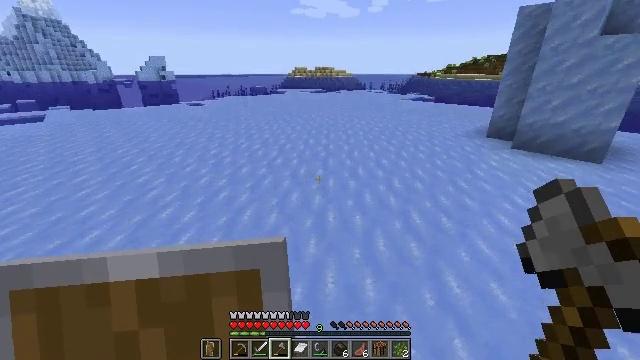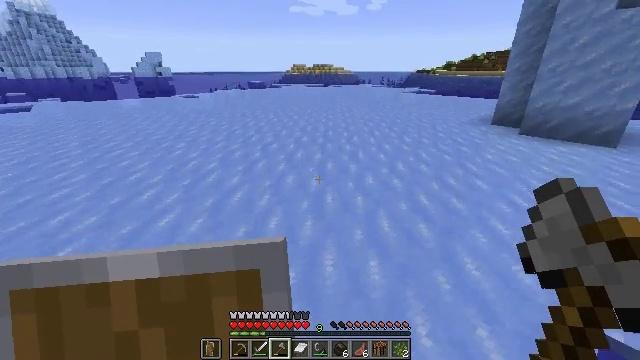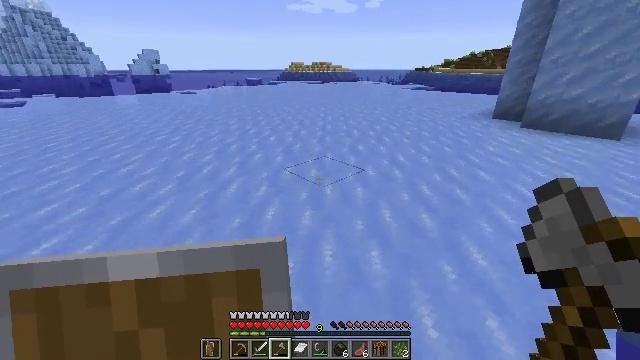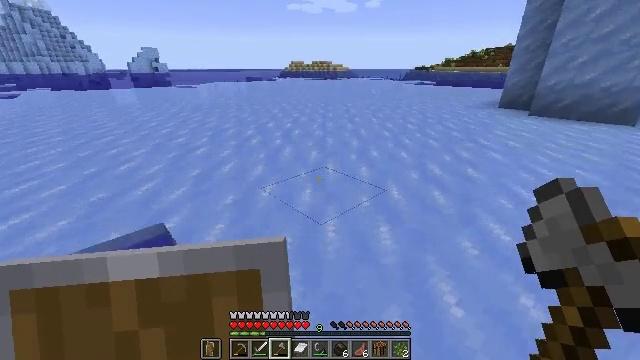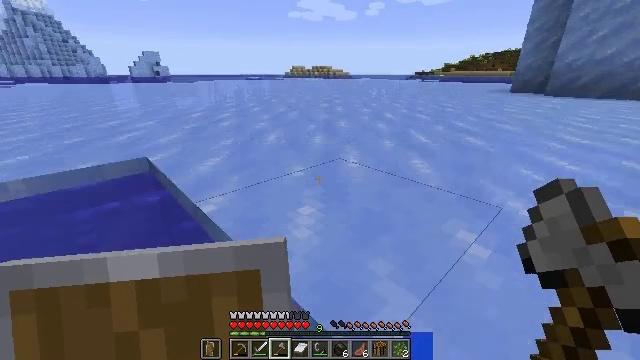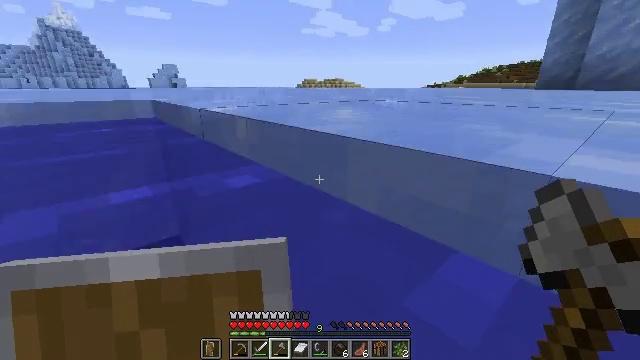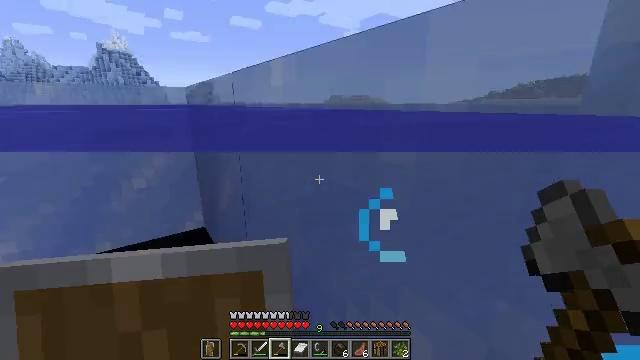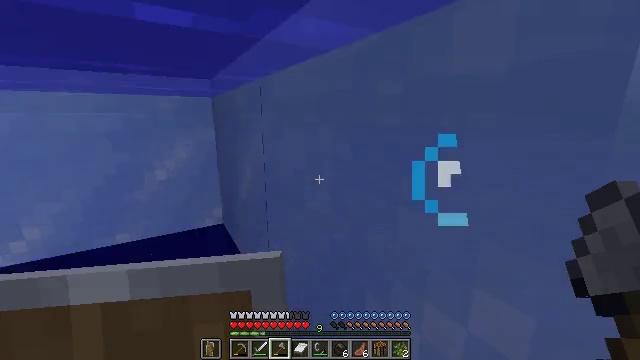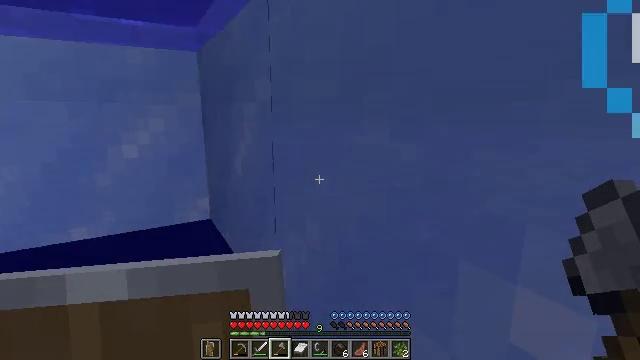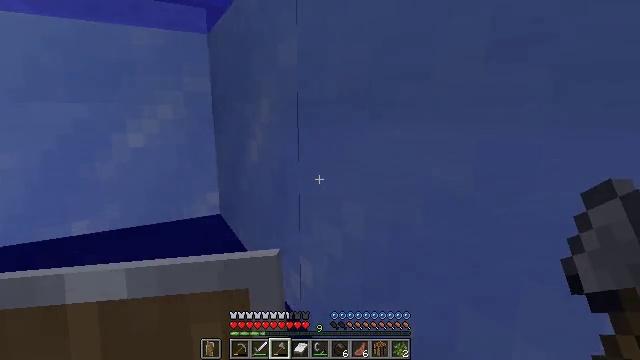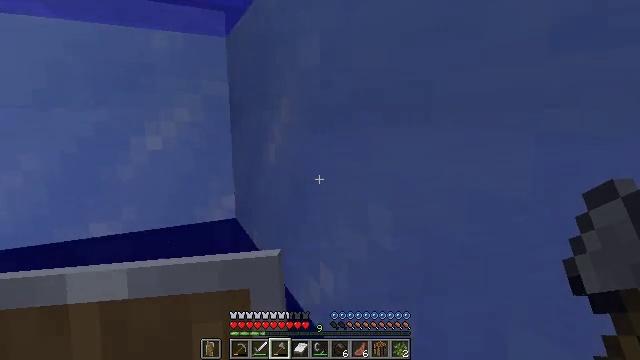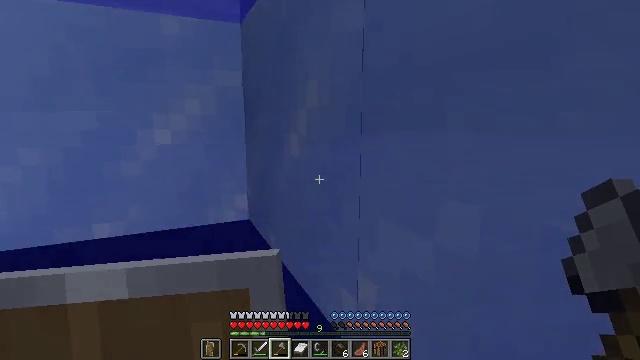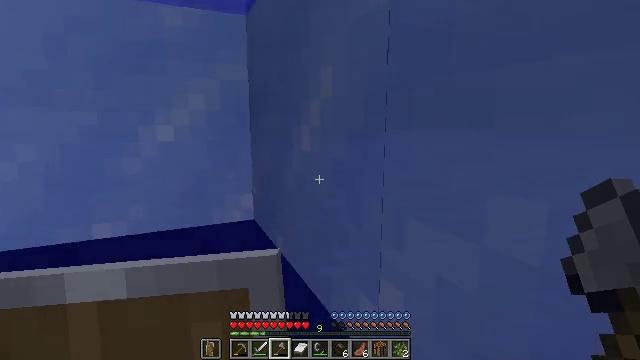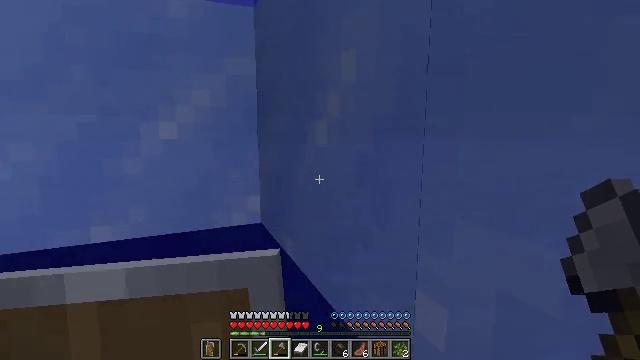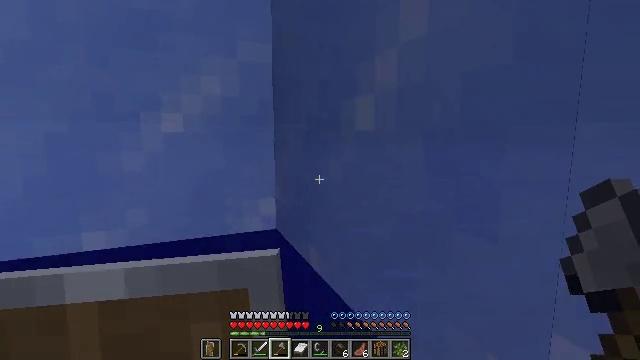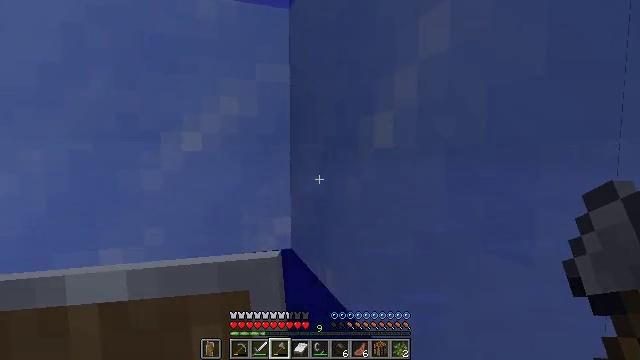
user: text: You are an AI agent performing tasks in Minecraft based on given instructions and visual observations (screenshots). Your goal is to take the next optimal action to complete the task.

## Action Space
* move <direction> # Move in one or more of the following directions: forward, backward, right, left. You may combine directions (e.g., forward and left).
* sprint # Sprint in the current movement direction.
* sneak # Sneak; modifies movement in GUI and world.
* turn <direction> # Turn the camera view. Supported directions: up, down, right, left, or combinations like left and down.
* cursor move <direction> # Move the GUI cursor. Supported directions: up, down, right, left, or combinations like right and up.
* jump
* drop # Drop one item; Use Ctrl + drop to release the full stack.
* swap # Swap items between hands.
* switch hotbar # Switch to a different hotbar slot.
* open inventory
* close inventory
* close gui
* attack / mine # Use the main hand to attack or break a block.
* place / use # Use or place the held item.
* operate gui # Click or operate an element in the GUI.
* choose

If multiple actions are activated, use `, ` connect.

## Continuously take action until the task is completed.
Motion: motion action
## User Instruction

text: Collect packed ice using a pickaxe.
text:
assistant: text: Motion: move forward
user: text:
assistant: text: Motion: move forward
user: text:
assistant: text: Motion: move forward
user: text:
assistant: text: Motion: move forward, turn up
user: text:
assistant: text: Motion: move forward, turn left and up
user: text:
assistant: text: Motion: move forward, turn left and up, jump
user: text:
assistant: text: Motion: move forward, turn left and up, jump
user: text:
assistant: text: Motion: move forward, turn left and up, jump
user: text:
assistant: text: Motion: move forward, turn left, jump
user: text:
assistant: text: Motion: move forward, turn left and up
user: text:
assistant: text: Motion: move forward, turn left
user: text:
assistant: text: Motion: move forward
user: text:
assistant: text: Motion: move forward
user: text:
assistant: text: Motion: move forward, turn left and up
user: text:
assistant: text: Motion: move forward, turn left and up
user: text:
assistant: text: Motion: move forward, turn left and up
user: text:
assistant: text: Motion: move forward, turn left and up, jump
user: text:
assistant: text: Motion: move forward, turn left and up, jump
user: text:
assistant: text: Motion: move forward, turn left and up, jump
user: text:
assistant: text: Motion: move forward, turn left and up, jump
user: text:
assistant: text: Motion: move forward, turn left and up
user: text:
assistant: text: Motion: move forward, turn left and up
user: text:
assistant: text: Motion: move forward, turn left and up, jump
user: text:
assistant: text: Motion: move forward, jump
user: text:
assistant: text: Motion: move forward, jump
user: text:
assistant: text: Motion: move forward, turn down, jump
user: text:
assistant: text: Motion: move forward, turn down
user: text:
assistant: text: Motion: move forward, turn down, jump
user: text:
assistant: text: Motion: move forward, turn right and down, jump
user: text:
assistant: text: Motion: move forward, turn down, jump